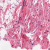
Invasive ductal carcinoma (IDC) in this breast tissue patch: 0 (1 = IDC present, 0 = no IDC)